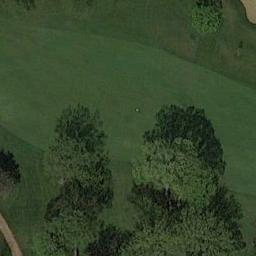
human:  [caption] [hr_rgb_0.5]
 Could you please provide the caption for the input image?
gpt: There is a trail and many trees on a large green lawn on the golf course .

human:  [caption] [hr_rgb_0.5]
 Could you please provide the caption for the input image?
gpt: The golf course has a fairway and some barrier trees .

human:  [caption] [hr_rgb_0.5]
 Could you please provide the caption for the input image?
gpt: Numerous trees are beside the golf course .

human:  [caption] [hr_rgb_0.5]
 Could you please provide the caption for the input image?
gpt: There are two parallel paths from top left to bottom right .

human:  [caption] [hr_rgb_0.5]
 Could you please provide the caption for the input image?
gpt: There are some trees and a green lawn on the golf course .